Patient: sex M, age 65
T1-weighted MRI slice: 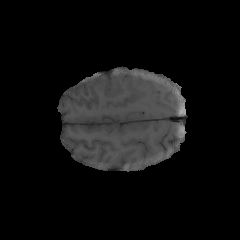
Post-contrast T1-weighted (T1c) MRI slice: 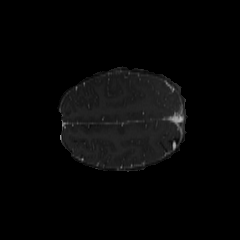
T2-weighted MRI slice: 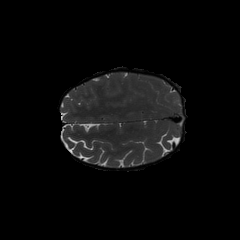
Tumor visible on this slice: no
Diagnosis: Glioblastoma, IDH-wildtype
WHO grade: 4